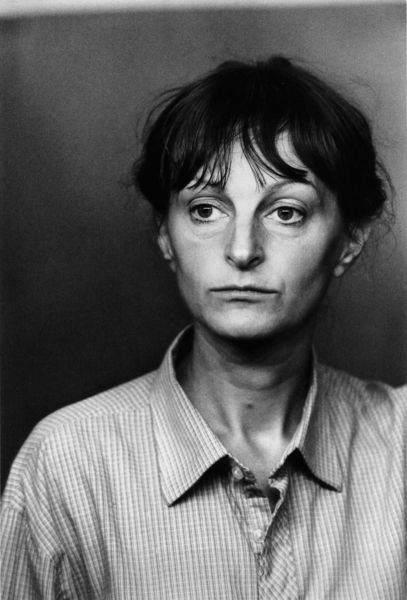
Titel: Selbstporträts/Self-portraits
Künstler: Helga Paris
Schlagwörter: dunkel, weiß, frau, haar, kariert, mund, nase, ohr, schwarz, stirn, blick, karo, hemd, jung, wand, augen, bluse, gesicht, kragen, trauer, bildnis, hals, portrait, porträt, haare, augenbrauen, frontal, knopf, ohren, traurig, pony, wüst, ernst, schmal, streng, gestreift, streifen, nachdenklich, dünn, foto, fotografie, knochen, schwarzweiss, gross, kurz, abwesend, selbstportrait, androgyn, portät, müde, skeptisch, erschöpft, mager, augne, portröt, ungekämmt, weriß, 20.jahrhundert, jnopf, enbluse